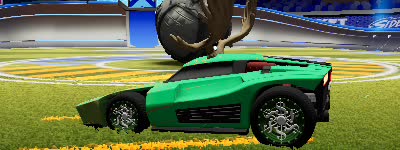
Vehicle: breakout